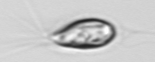
Label: Chrysochromulina